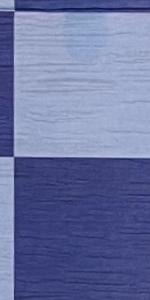
Label: Empty